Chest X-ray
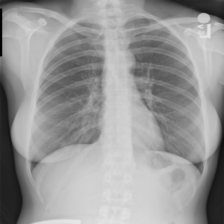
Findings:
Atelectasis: negative
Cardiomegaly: negative
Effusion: negative
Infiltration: negative
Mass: negative
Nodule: negative
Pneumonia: negative
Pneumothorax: negative
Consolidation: negative
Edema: negative
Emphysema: negative
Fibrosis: negative
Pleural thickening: negative
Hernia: negative